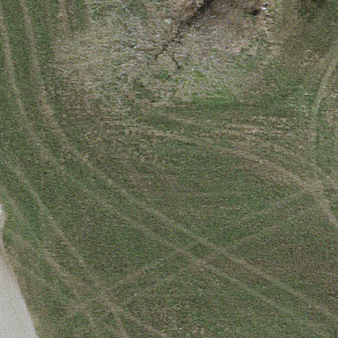
Label: other